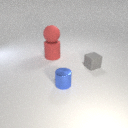
small gray rubber cube behind small blue metal cylinder